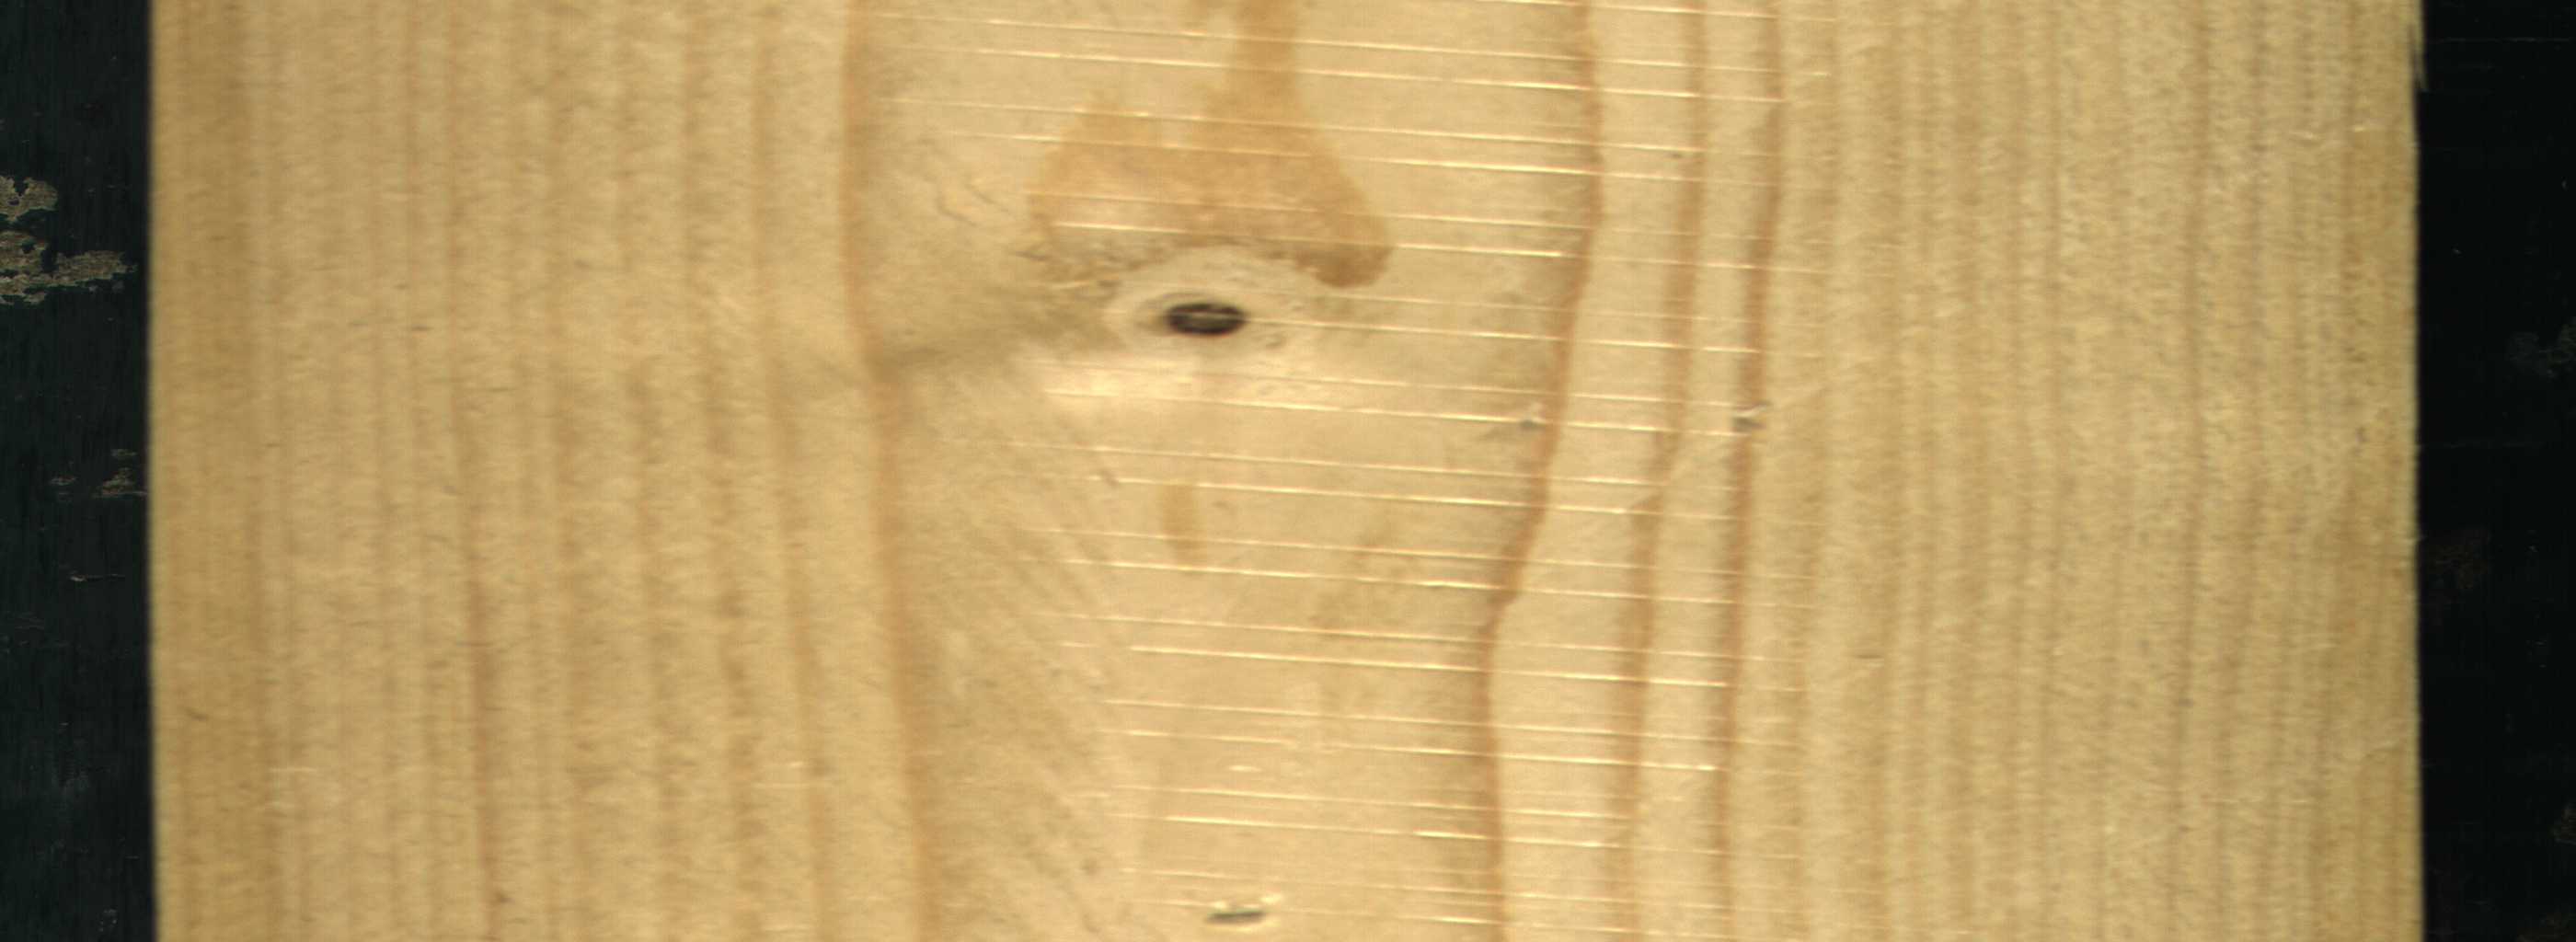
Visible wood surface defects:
Dead_Knot